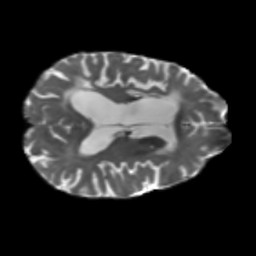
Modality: T2w
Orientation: axial
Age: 63
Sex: female
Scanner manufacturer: siemens
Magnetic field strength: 3 T
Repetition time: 5.25 s
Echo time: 0.08 s